Field crop: maize
Growth stage: 2
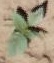
Species: datura